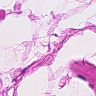
Metastatic tissue present: no